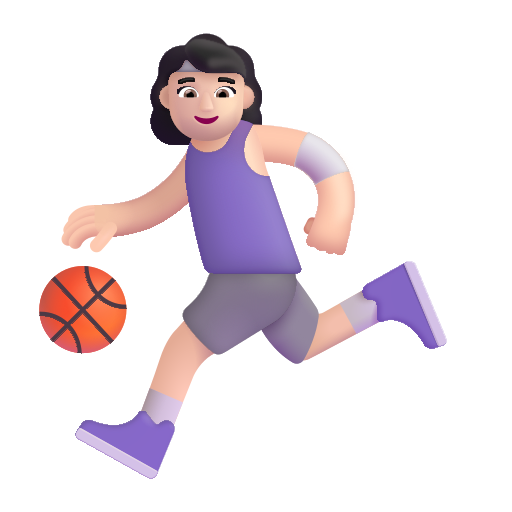
woman bouncing ball color light